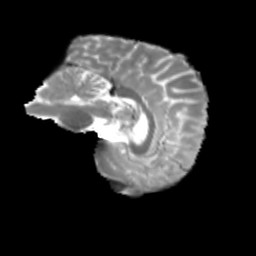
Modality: T2w
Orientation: sagittal
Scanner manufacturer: siemens
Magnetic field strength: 3 T
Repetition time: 4 s
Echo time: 0.0594 s